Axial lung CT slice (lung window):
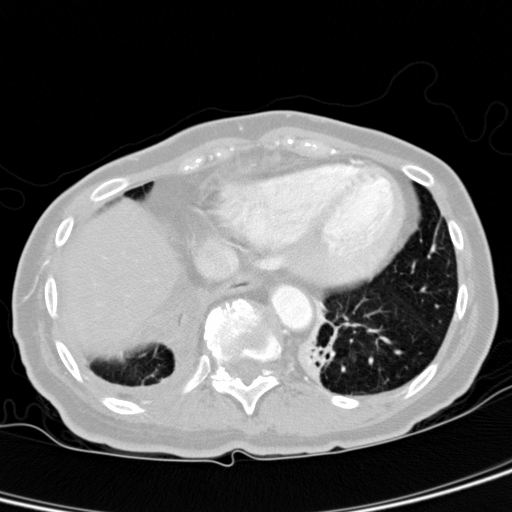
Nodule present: no